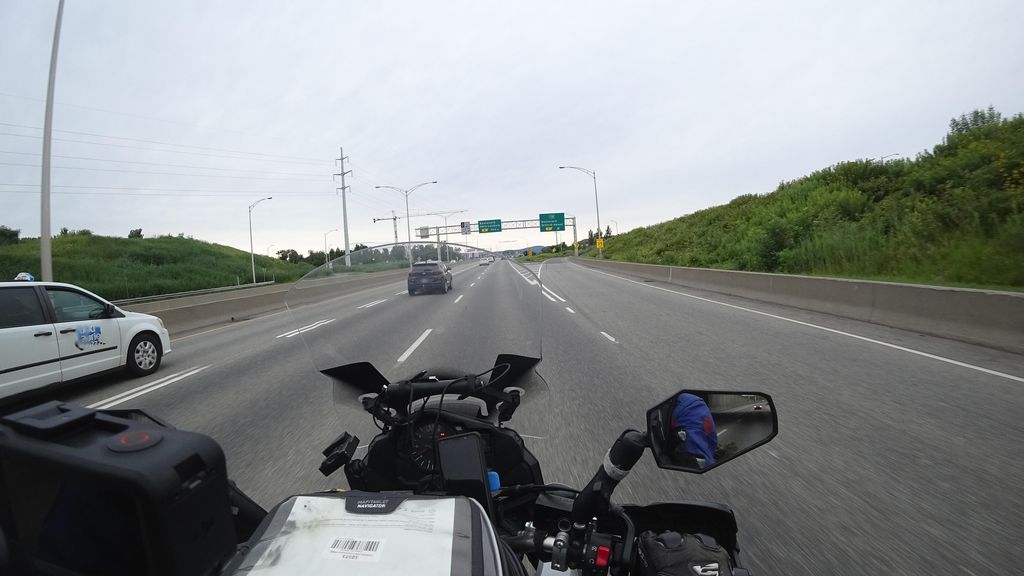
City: quebec_city